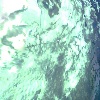
Label: cloud